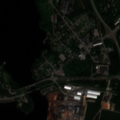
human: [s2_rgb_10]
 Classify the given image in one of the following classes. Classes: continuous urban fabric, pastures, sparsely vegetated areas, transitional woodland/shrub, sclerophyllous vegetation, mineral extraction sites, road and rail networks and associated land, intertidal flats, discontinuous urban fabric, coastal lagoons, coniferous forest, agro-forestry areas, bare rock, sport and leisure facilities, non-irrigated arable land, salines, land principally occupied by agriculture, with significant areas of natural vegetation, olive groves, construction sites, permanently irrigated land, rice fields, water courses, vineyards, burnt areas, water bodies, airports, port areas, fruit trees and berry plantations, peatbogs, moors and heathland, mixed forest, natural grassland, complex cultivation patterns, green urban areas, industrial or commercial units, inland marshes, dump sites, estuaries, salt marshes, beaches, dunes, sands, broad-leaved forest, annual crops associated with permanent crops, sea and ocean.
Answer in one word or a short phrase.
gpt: discontinuous urban fabric, industrial or commercial units, mixed forest, water bodies